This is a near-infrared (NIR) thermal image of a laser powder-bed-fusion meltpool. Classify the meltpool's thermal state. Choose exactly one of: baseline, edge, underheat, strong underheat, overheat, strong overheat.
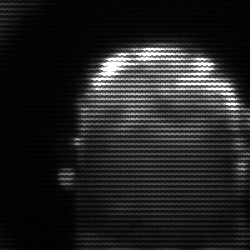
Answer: baseline